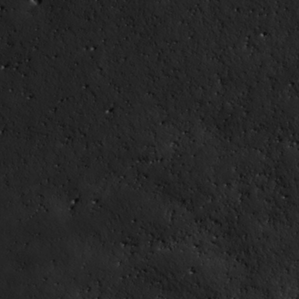
Label: non_frost